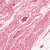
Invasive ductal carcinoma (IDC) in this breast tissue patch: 0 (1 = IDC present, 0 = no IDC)